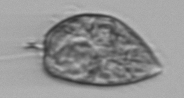
Label: Prorocentrum_micans